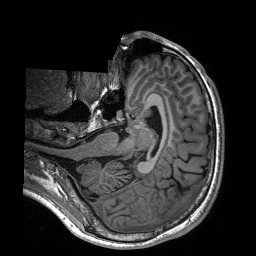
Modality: T1w
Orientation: axial
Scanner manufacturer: siemens
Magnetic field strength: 3 T
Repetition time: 2.3 s
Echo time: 0.00197 s